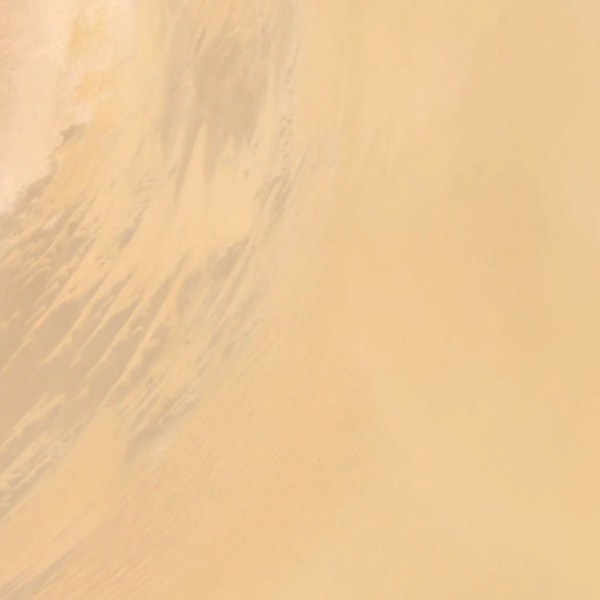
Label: Desert